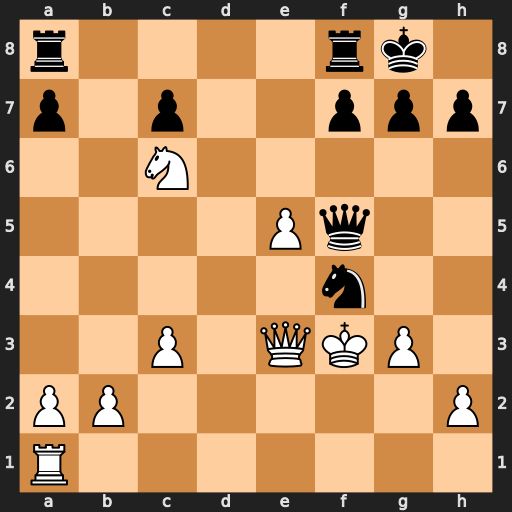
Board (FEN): r4rk1/p1p2ppp/2N5/4Pq2/5n2/2P1QKP1/PP5P/R7
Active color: w
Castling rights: -
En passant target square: -
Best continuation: Ne7+ Kh8 Nxf5